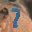
Label: 7